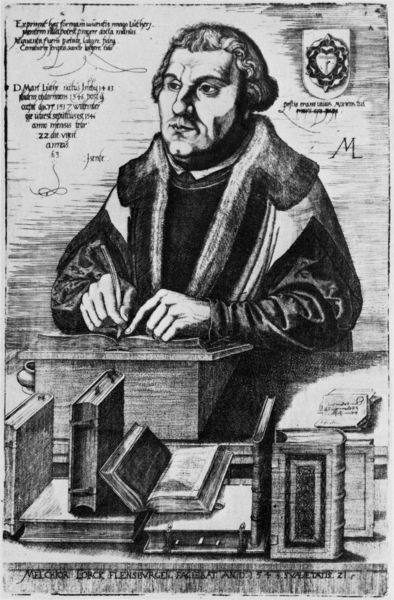
Titel: Bildnis des Martin Luther
Künstler: Melchior Lorch
Institution: (Seriendruck)
Schlagwörter: feder, hand, mann, schatten, umhang, weiß, sitzen, finger, grau, haar, licht, mund, nase, schwarz, skizze, stirn, symbol, tisch, zeichen, zeichnung, blick, hemd, augen, bibel, falten, federn, kragen, mensch, pelz, schädel, sockel, ärmel, bildnis, herr, hände, portrait, porträt, schauen, signatur, kirche, gewand, haare, mantel, blatt, kinn, locken, fell, holzschnitt, schrift, seitlich, bücher, lehrer, grafik, graphik, inschrift, robe, buch, denken, zettel, druck, schwarz-weiss, monogramm, schraffur, radierung, stich, markant, text, beschriftung, schriftsteller, bleistift, kranz, stift, pult, buchdruck, wappen, talar, initialien, pelzkragen, buchrücken, foliant, zugeschlagen, pelzmantel, brief, schreiben, mönch, luther, herz, gelehrter, hänge, persönlichkeit, schreiber, tintenfass, schreibpult, kupferstich, fraktur, verse, unproportional, rotterdam, frühe neuzeit, aufzeichnung, martin, biebel, evangelist, martin luther, erasmus, inkunabel, monogram, schließen, jurist, gutenberg, händ, drucker, aufzeichnen, stehpult, handelsmann, rasmus von rotterdam, manten, zetell, n, ml, sigle, gemd, schreibfass, buchdrucker, deder, pukt, lektor, buchklammern